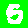
Digit: 5